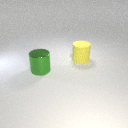
large yellow rubber cylinder behind large green metal cylinder